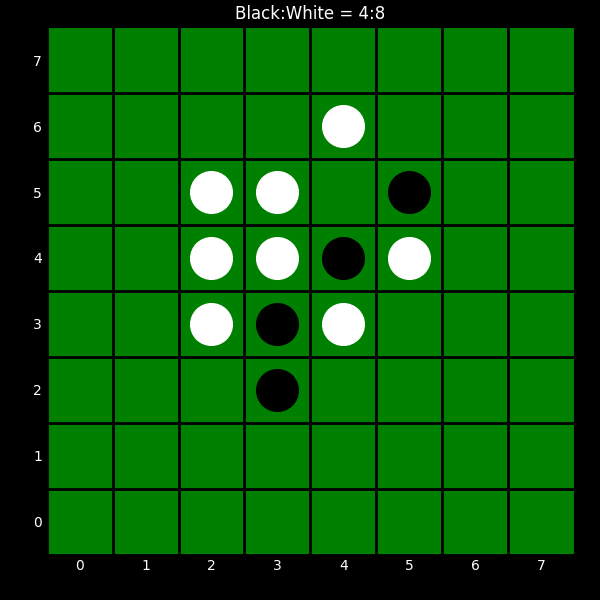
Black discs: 4
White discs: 8